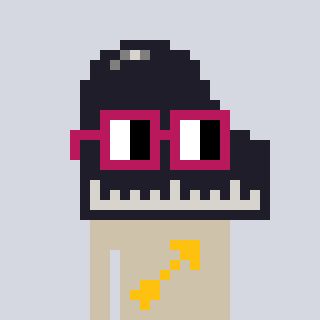
a pixel art character with square dark red glasses, a piano-shaped head and a bege-colored body on a cool background